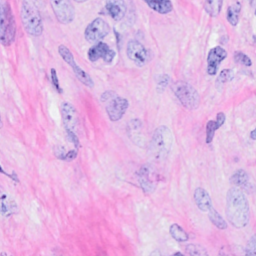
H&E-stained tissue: Breast